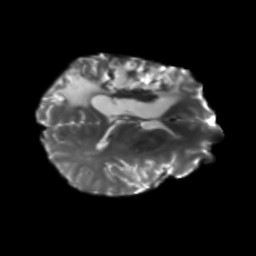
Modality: T2w
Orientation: axial
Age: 46
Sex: male
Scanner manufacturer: siemens
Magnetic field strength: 3 T
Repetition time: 5.25 s
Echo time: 0.08 s